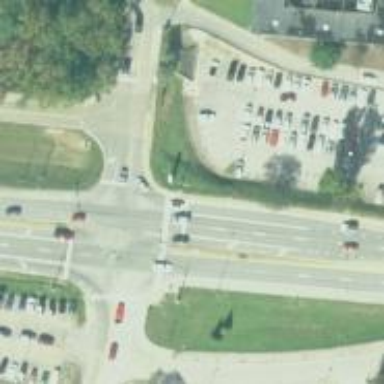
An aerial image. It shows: Marked road crossing.